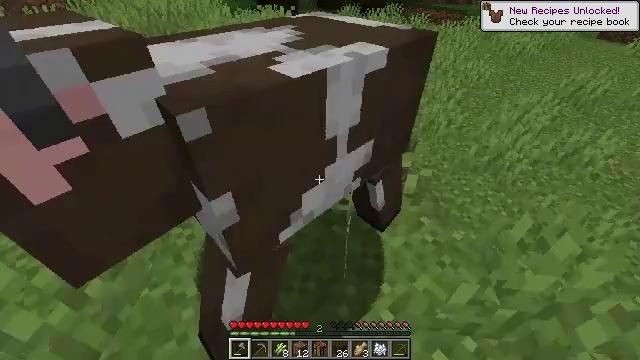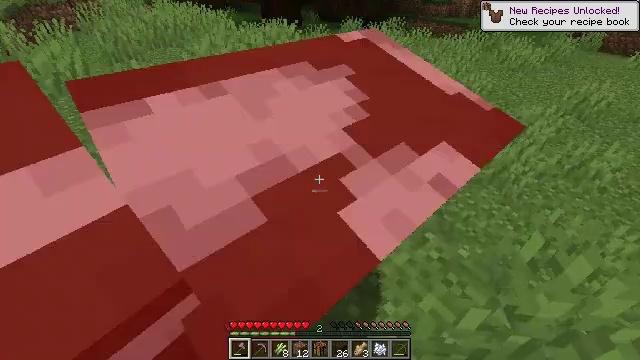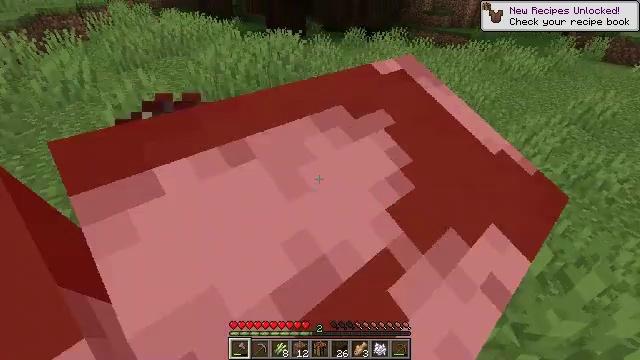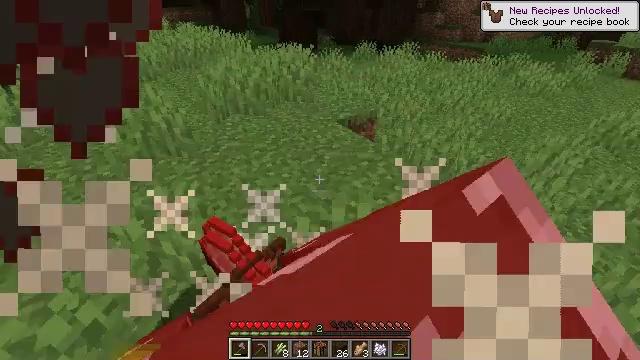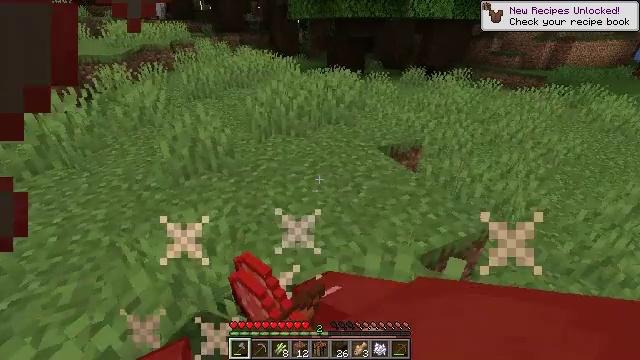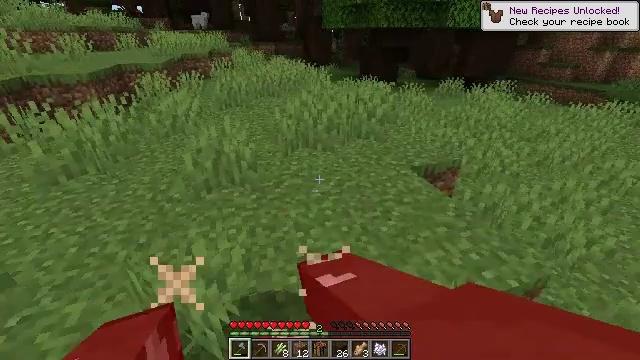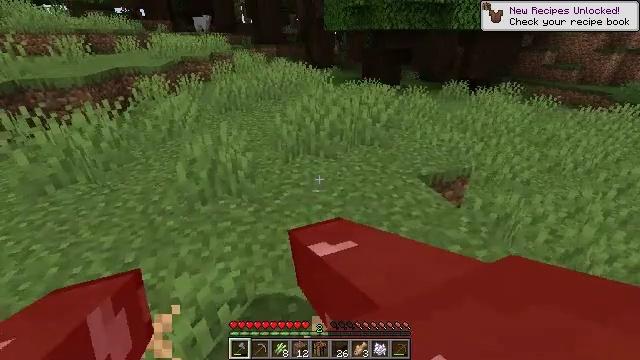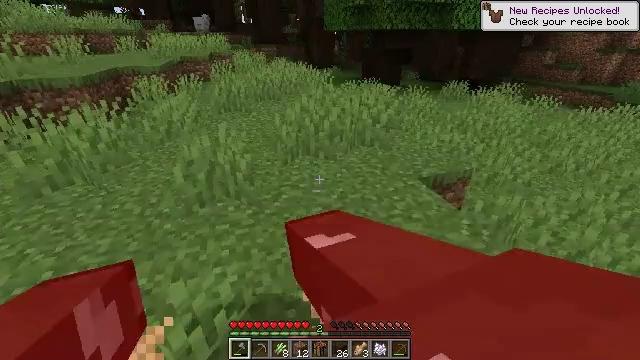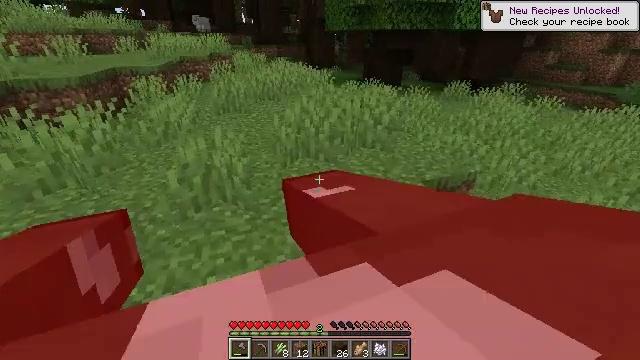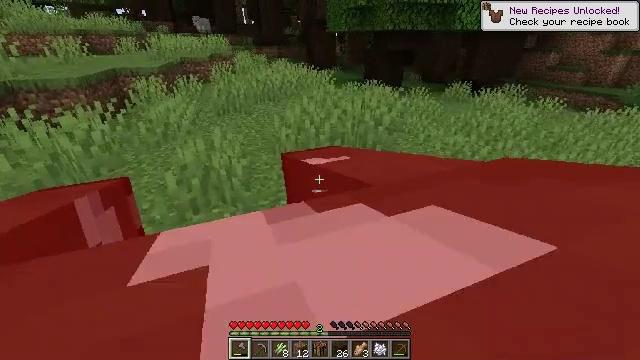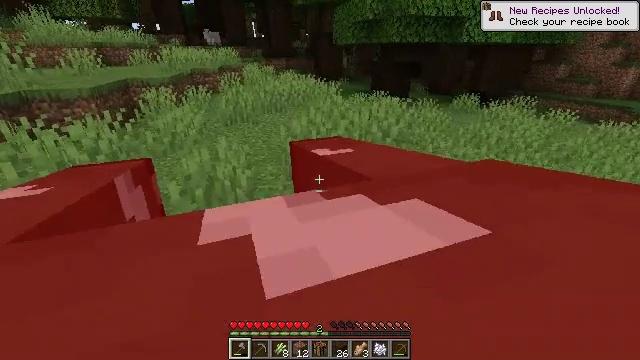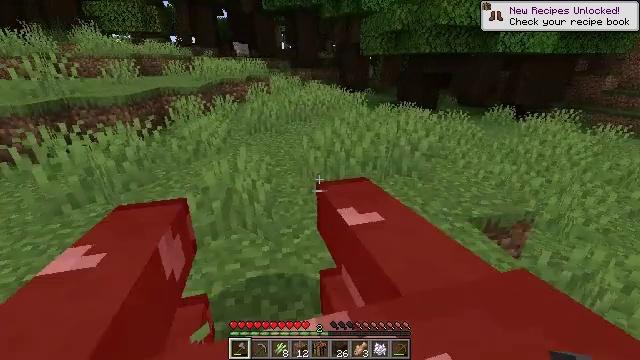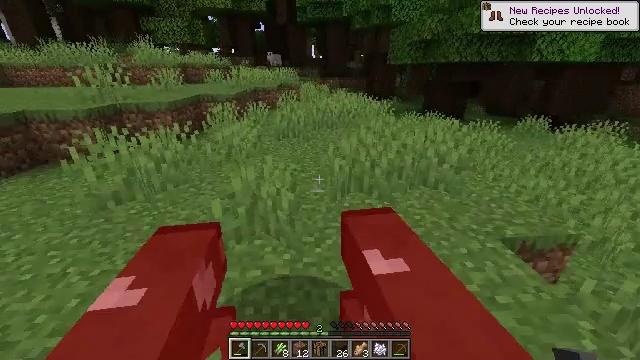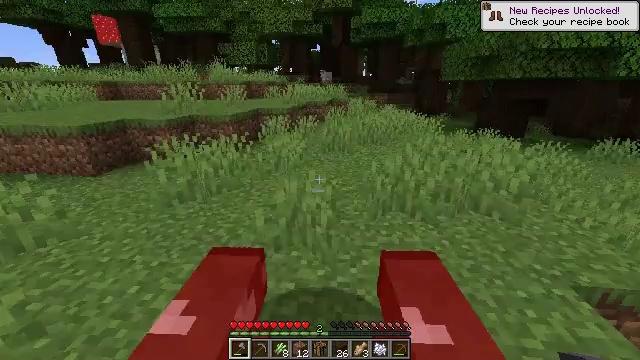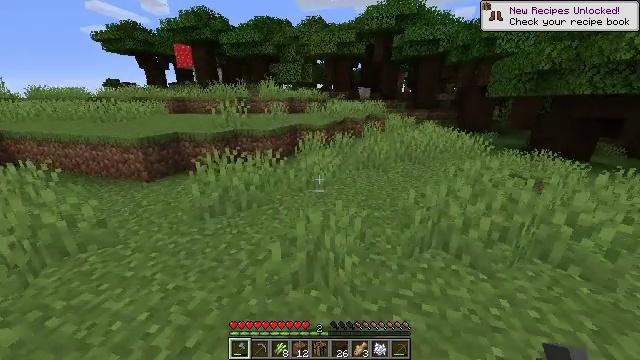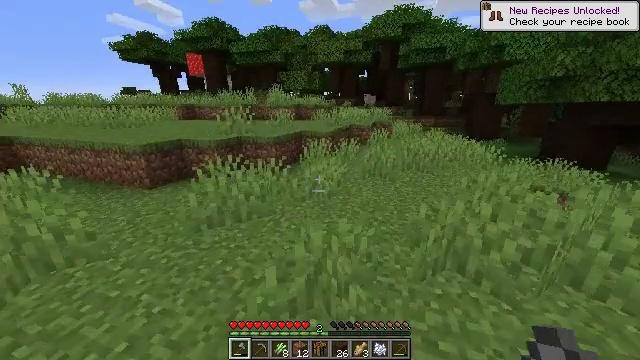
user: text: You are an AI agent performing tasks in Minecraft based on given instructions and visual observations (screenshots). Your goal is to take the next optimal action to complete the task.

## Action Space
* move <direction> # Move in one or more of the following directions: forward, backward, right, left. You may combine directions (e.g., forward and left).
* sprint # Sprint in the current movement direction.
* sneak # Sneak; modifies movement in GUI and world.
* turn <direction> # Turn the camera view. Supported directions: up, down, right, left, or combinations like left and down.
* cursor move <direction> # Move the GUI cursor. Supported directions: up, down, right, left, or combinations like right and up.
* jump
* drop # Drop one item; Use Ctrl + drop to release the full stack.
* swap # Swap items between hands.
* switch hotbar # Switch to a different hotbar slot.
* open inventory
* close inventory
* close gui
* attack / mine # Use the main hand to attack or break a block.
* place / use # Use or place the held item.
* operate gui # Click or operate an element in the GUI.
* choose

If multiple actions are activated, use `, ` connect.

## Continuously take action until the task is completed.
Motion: motion action
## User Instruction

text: Hunt a sheep.
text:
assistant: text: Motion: turn up
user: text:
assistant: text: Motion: move forward, turn up
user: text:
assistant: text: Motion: move forward, turn left and up
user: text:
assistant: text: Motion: move forward, turn left and up
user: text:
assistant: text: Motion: move forward, turn left and up
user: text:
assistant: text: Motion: move forward
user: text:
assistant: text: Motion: no_op
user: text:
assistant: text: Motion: no_op
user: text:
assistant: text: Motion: no_op
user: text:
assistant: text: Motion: move forward, turn left and up
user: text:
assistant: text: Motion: move forward, sprint, turn left and up
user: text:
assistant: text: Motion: move forward, sprint, turn left
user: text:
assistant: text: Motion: move forward, sprint, turn left and up
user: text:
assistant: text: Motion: move forward, sprint, turn left and up
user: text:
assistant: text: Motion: move forward, sprint, turn left and up
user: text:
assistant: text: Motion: move forward, sprint, turn up, jump
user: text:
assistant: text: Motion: move forward, sprint, turn up, jump
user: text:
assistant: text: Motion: move forward, sprint, turn right, jump
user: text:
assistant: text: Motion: move forward, sprint, turn right, jump
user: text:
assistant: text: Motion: move forward, sprint, turn right, jump
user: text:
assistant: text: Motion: move forward, sprint, turn right and up, jump
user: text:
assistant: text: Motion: move forward, sprint, turn right and up
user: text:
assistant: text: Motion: move forward, sprint, turn up
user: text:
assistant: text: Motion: move forward, sprint, turn up
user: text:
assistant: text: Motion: move forward, sprint
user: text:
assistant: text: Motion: move forward, sprint
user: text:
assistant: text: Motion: move forward, sprint
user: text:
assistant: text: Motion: move forward, sprint
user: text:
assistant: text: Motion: move forward, sprint
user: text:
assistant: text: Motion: move forward, sprint